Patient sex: F
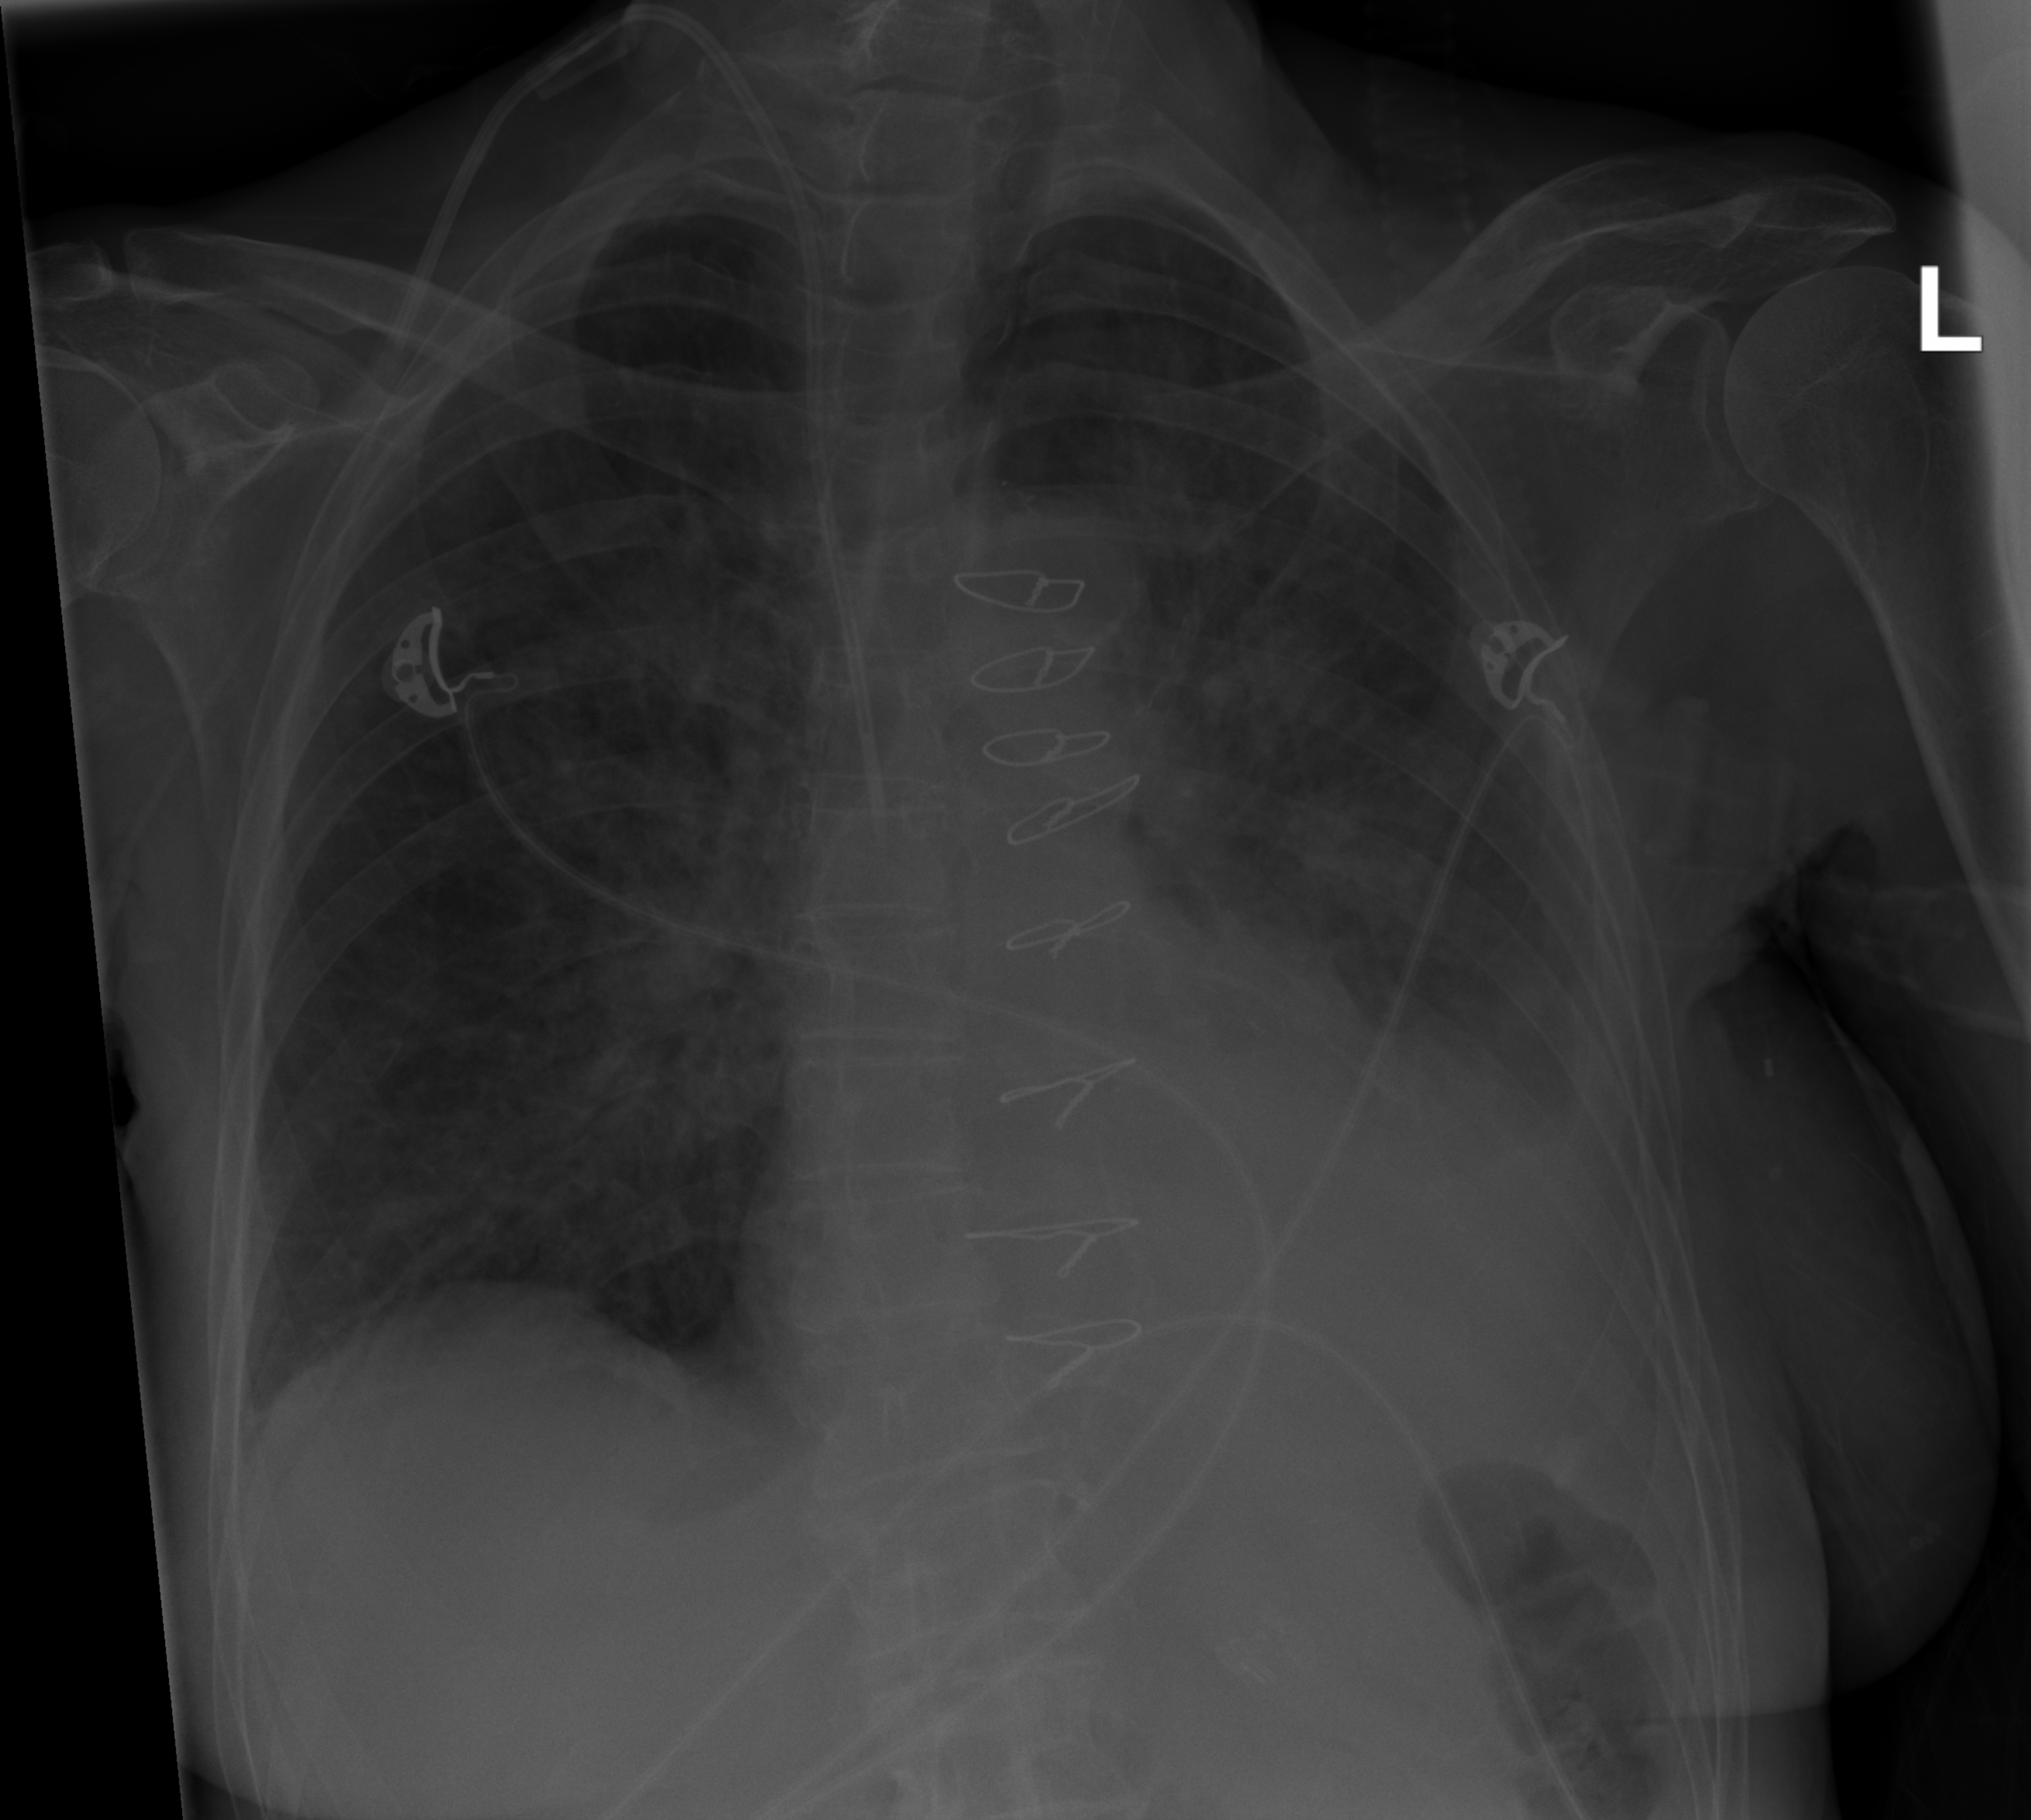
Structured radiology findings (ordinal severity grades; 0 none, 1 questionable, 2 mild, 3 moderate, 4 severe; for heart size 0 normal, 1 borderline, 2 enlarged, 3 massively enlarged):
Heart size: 0
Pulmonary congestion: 2
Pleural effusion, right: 0
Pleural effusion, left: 3
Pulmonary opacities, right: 2
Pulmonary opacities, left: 2
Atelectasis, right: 2
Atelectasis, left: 3